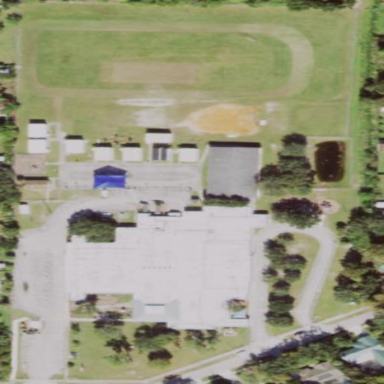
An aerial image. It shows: School.